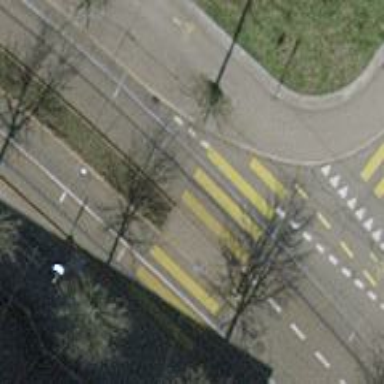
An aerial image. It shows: Paved footway with marked crossing.